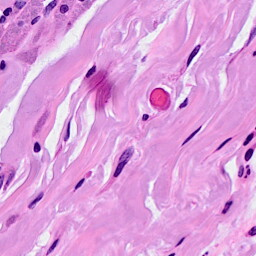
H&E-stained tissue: Breast